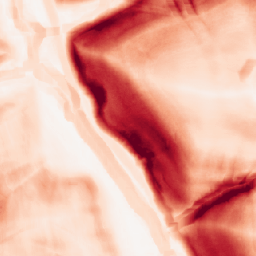
Category: morphological
Decomposition family: morphological_gradient
Decomposition parameters: size: 10
shape: square
Upsampling method: nearest
Upsampling parameters: scale: 4
Upsampling scale: 4